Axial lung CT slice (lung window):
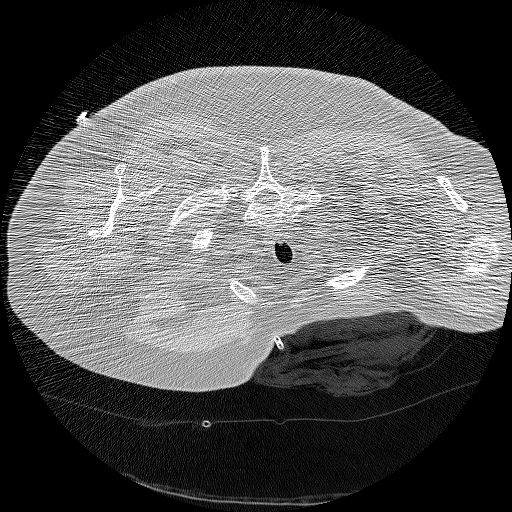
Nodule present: no